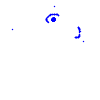
Particle: pion